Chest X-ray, PA view. Patient: 32 years old, sex F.
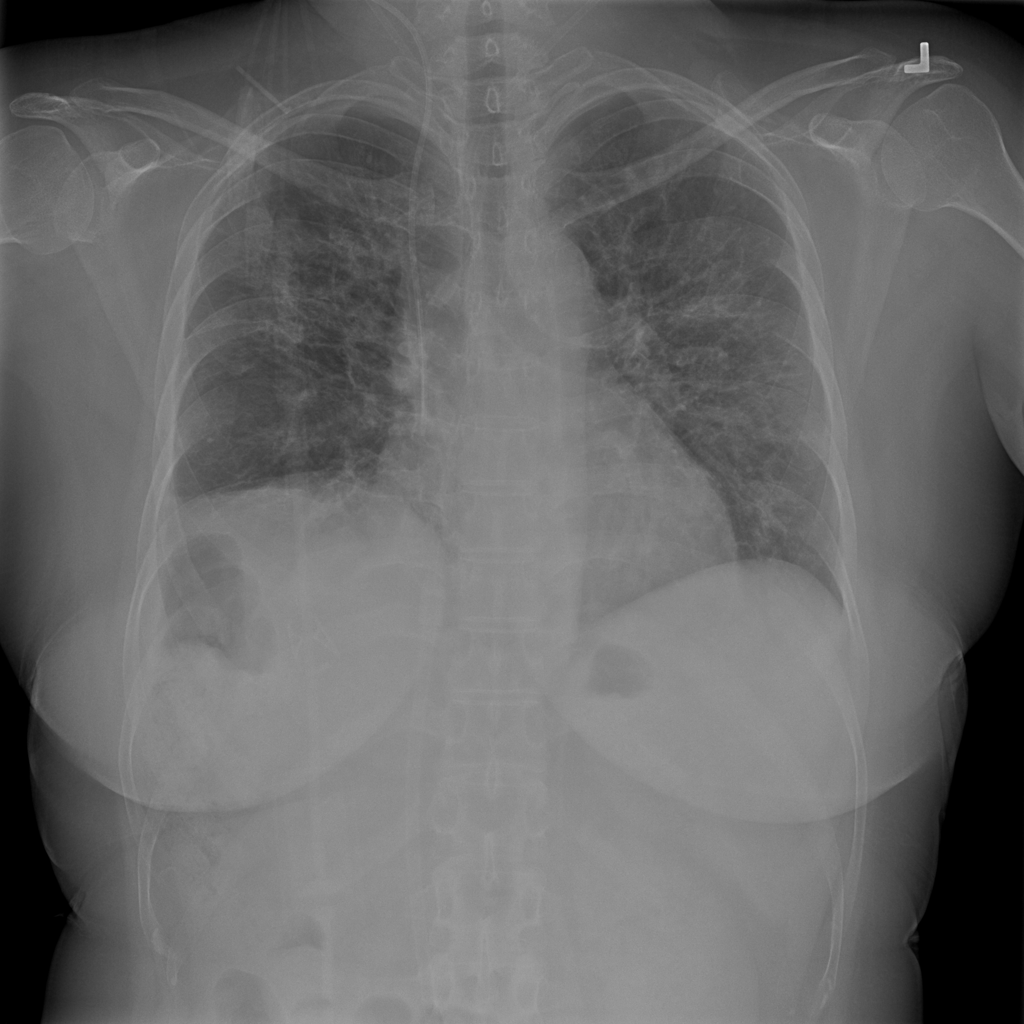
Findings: Consolidation